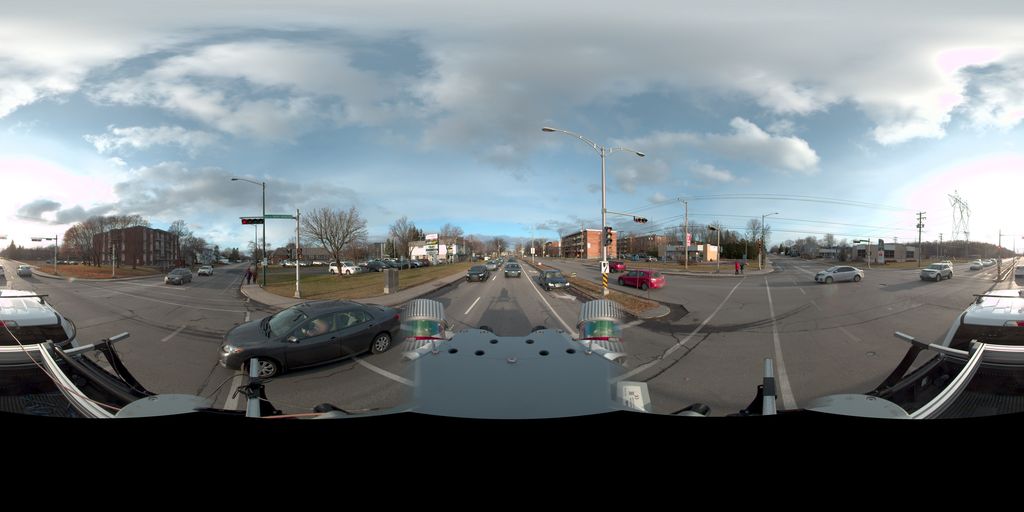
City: quebec_city